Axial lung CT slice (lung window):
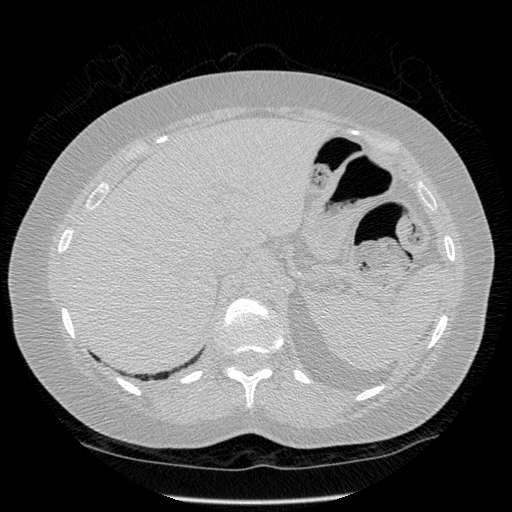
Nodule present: no